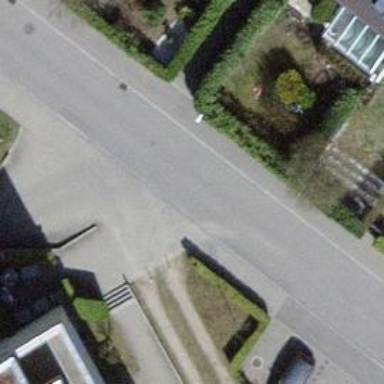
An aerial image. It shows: Unmarked crossing on the road.